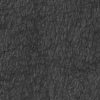
Atmospheric dust classification: not_dusty